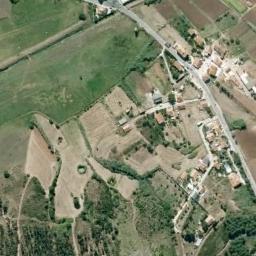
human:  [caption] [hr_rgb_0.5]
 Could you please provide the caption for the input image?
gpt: The bare and green terrace is next to some houses and trees .

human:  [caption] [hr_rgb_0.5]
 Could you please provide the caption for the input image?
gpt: There is a row of grey houses beside the terraces .

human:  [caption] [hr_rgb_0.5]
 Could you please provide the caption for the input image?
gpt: Many irregularly shaped brown and green mixed farm fields with several paths and many buildings .

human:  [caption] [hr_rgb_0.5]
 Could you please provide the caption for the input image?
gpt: There are many buildings beside the terraces .

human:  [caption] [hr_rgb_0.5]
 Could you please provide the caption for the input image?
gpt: There are many buildings and green trees beside the terraces .